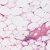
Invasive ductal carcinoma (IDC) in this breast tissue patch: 0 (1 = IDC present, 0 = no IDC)